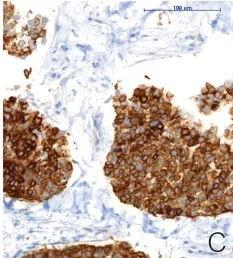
(C) CD117/c-kit; Diffuse and strong cytoplasmic and membranous expression.
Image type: pathology (immunostaining)